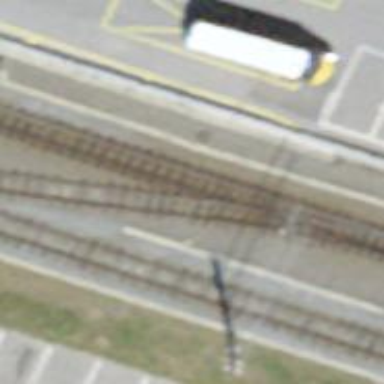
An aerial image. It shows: Narrow gauge railway with one track.